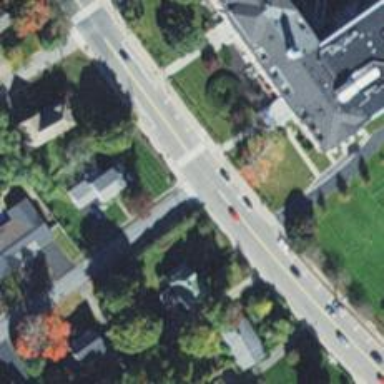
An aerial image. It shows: Marked road crossing.